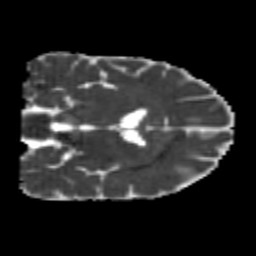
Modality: MD
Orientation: coronal
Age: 26
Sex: male
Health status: healthy
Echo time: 0.074 s